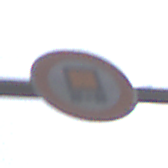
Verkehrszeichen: VerbotKennzeichnungspflichtigeKraftfahrzeugeGefaehrlicheGueter
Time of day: MorningAfternoon
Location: Outdoor (Nature)
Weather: Overcast
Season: NotSpecified
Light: Natural